Interaction volume radius: 5 \u00c5
Interaction volume height: 25 \u00c5
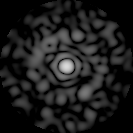
Disorder parameter: 0.8464